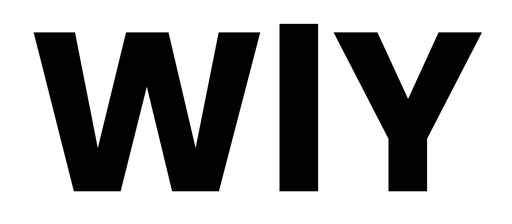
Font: Poppins-Bold